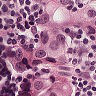
Metastatic tissue present: yes